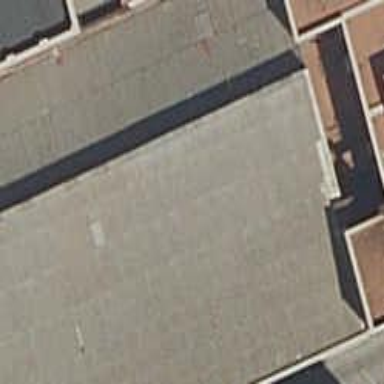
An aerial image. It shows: Industrial building.